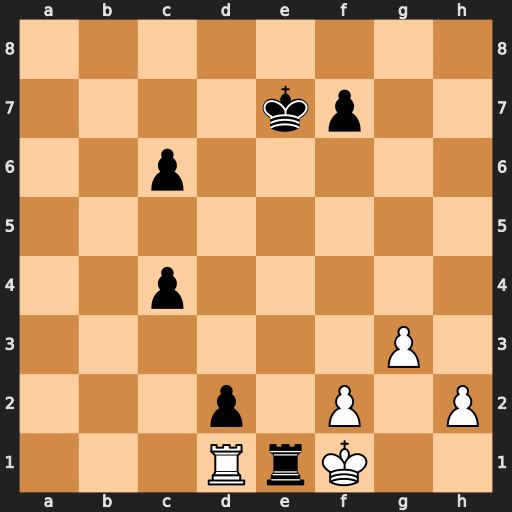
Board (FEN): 8/4kp2/2p5/8/2p5/6P1/3p1P1P/3RrK2
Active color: w
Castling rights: -
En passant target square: -
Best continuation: Rxe1+ dxe1=Q+ Kxe1